Interaction volume radius: 5 \u00c5
Interaction volume height: 10 \u00c5
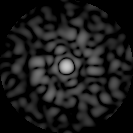
Disorder parameter: 0.833